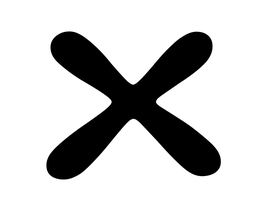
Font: Gluten_Regular